Question: I am trying to make an iPhone application with erasing. I am running into 2 problems, if you have a solution for either one please answer this. I would like to erase part of an image.
1) I am currently just clearing the rect but it has a square edge. I would like it to be round, I have previously tried translating but this does not work. I also need it to translate/rotate as few times as possible to maintain the same performance.
2) In addition I wanted to know if there are any other ways of erasing. When erasing fast it is erasing ever 1/2 inch. Is there a way to stroke a path and clear the rect or something? Sorry if this is hard to understand.
'''
CGRect circleRect = CGRectMake([touch CGPointValue].x, [touch CGPointValue].y, 25, 25);
CGContextClearRect(currentContext,circleRect);
'''

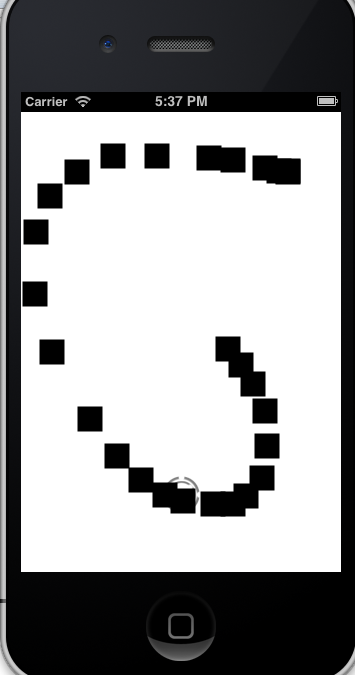
Answer: This code should do what you're looking for:
'''
CGContextRef context = UIGraphicsGetCurrentContext();
CGContextSetLineCap(context, kCGLineCapRound);
CGContextSetLineWidth(context, self.strokeWidth);
CGContextSetBlendMode(context, kCGBlendModeClear);
CGContextSetStrokeColorWithColor(context, [[UIColor clearColor] CGColor]);
CGContextBeginPath(context);
CGContextMoveToPoint(context, lastPoint.x, lastPoint.y);
CGContextAddLineToPoint(context, currentPoint.x, currentPoint.y);
CGContextStrokePath(context);
CGContextFlush(context);
'''
The key points are
1) 'CGContextSetLineCap(context, kCGLineCapRound)', which makes it round
2) 'CGContextSetBlendMode(context, kCGBlendModeClear)' which clears the context.